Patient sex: F
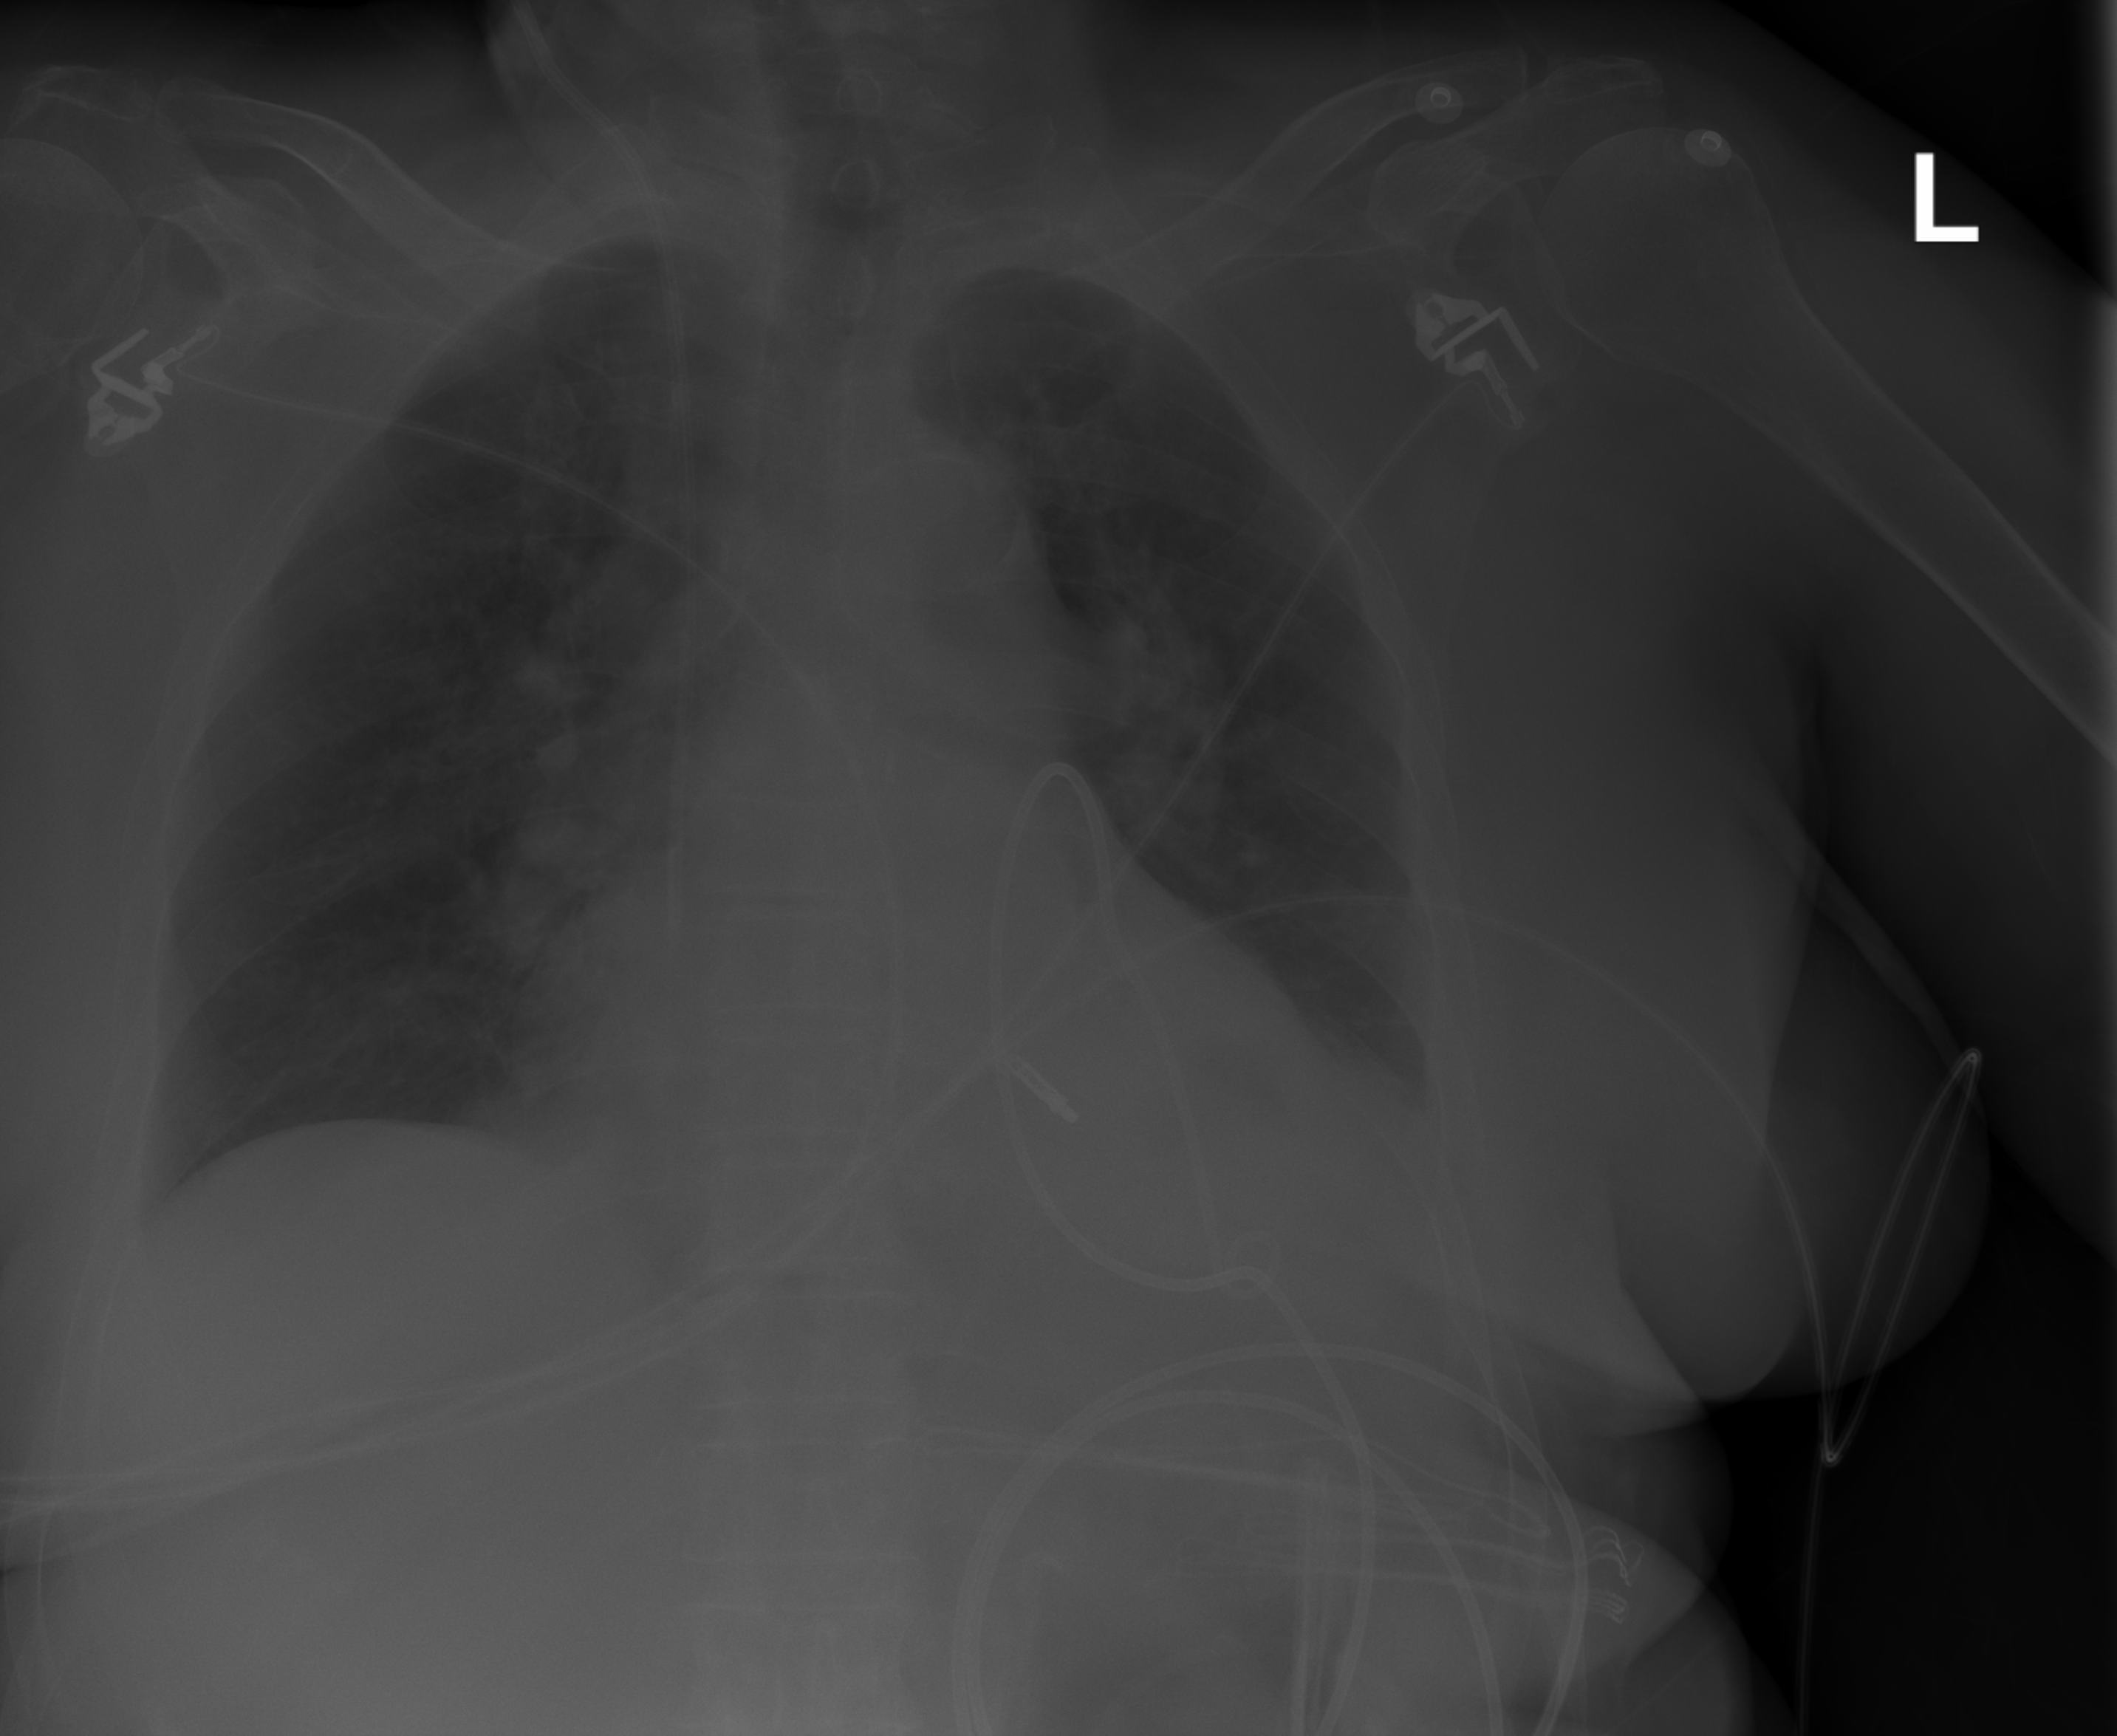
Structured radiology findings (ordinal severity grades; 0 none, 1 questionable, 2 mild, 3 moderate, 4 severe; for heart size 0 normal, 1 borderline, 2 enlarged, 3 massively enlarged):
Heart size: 0
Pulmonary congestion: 2
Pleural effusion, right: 0
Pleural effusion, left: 2
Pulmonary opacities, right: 0
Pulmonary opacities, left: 0
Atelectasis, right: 0
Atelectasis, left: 0